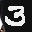
Label: 3